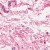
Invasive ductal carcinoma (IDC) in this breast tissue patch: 0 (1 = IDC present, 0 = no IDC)